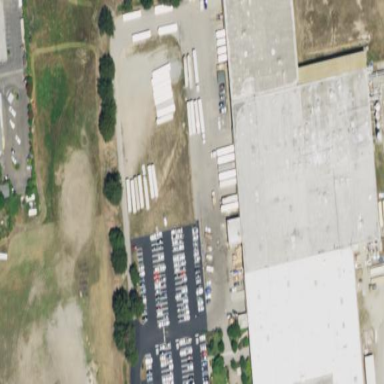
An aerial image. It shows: Industrial building.